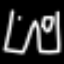
Label: pants